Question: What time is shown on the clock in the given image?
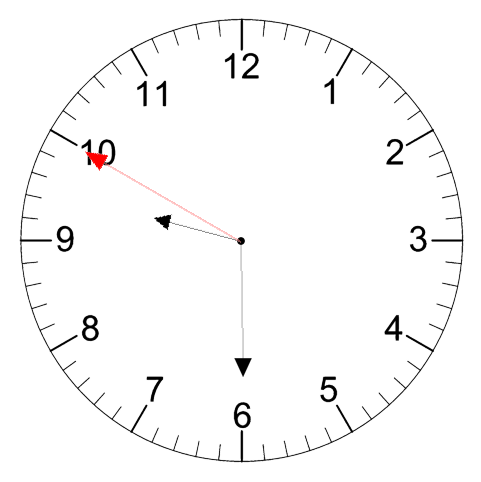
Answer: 09:29:50